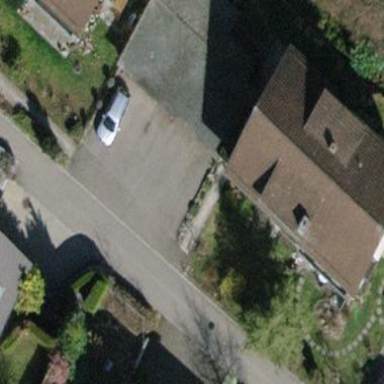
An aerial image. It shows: Group of garages.